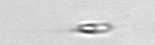
Label: flagellate_morphotype3